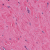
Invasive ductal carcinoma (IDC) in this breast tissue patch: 0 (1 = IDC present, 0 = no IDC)